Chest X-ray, AP view. Patient: 28 years old, sex M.
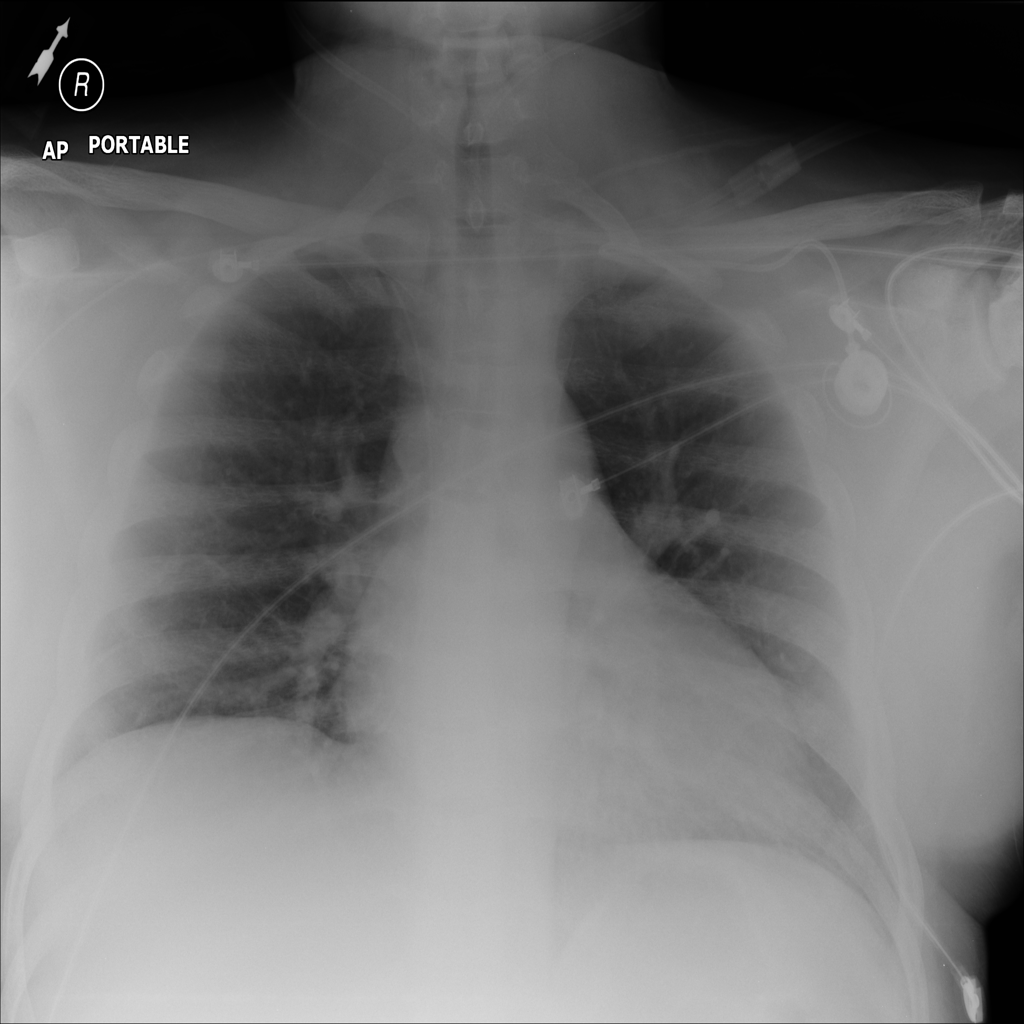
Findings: No Finding